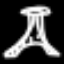
Label: The Eiffel Tower